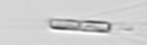
Label: Chaetoceros_subtilis